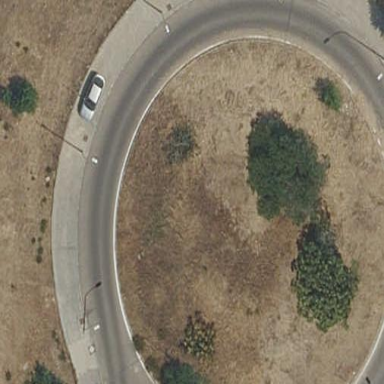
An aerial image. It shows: Asphalt road in residential area leading to roundabout.